Interaction volume radius: 10 \u00c5
Interaction volume height: 25 \u00c5
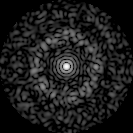
Disorder parameter: 0.8383